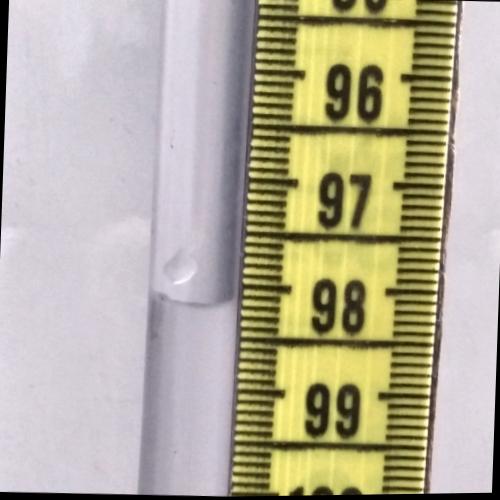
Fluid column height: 98.2 cm